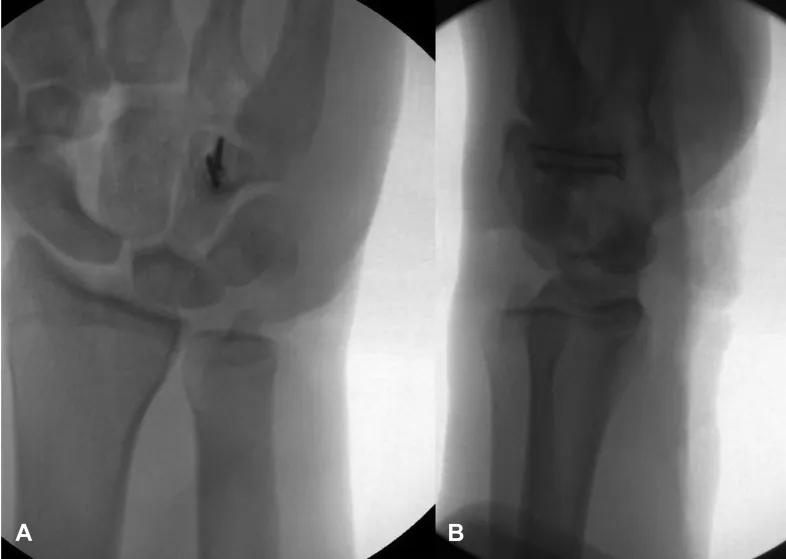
Two fluoroscopic views of the left wrist. A Posterior-anterior view. B; Lateral view. These images demonstrate reduction and fixation of the hamate fracture with two interfragmentary screws as well as a reduced scaphoid into the scaphoid fossa.
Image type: radiology (x_ray)